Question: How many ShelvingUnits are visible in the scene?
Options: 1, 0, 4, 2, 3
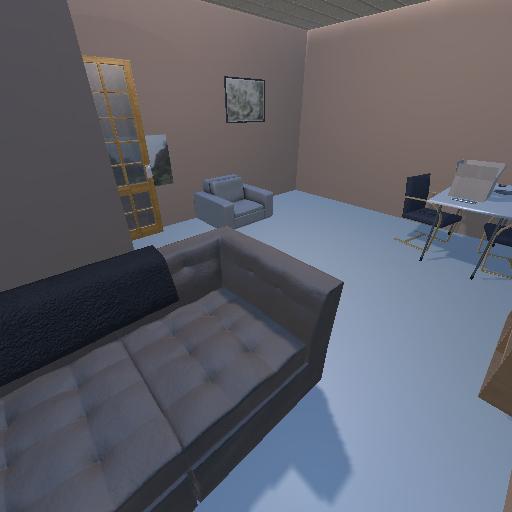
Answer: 1